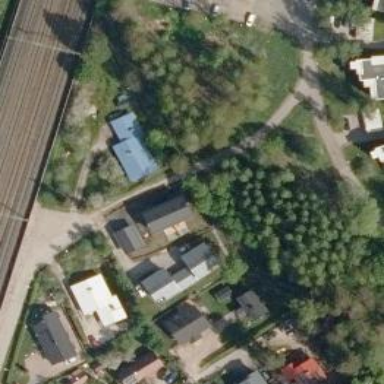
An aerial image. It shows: Asphalt cycleway.